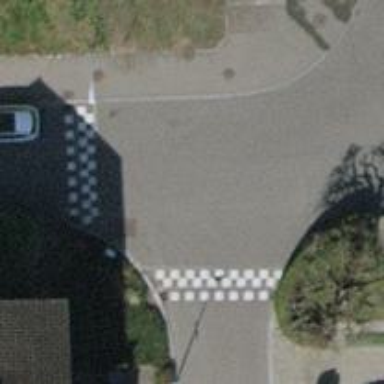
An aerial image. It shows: Traffic calming table.